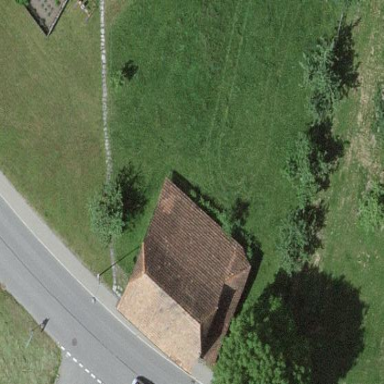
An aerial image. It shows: Barn.